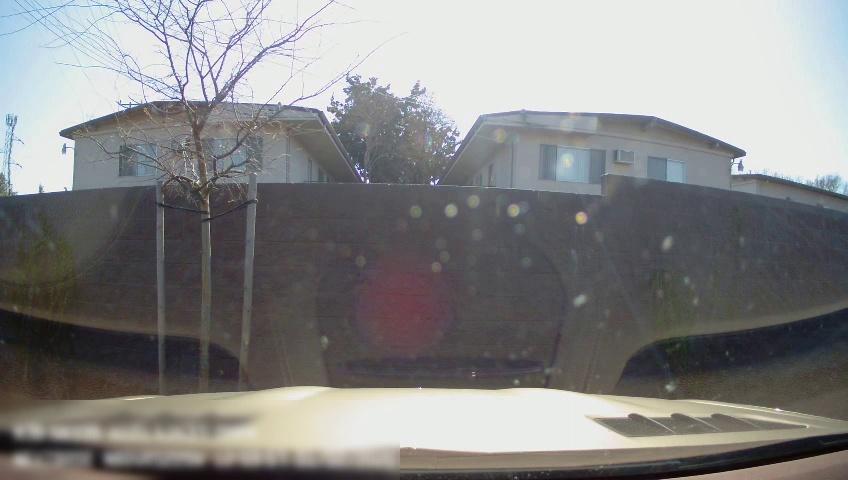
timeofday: Day
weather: Sunny